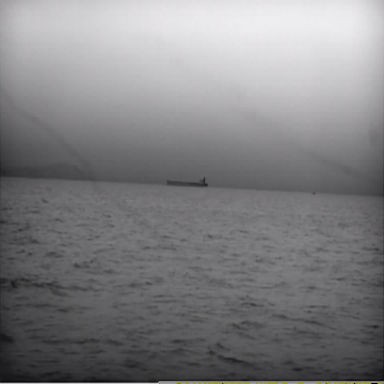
There is a liner in the infrared image.